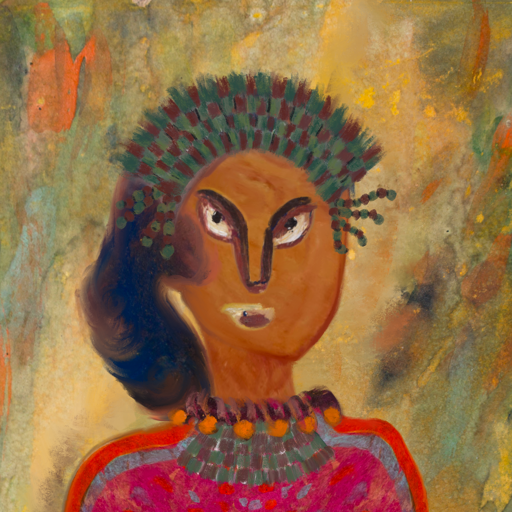
Background: Comrade, Head And Neck Front: Pious_Lady, Face Front: After_Raid, Bust: Sisters, Hair Front: Mother_And_Son_Son, Head Accessory: After_Raid_Crown, Second Necklace: After_Raid, Necklace: Doll, Baby: Blank